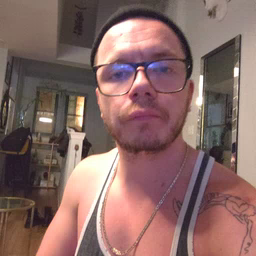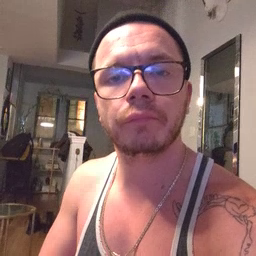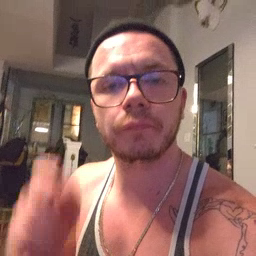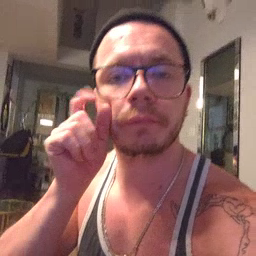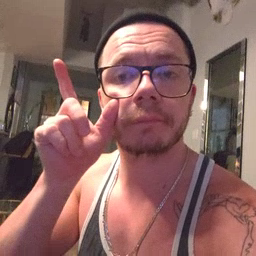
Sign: awake